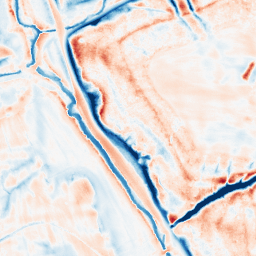
Category: trend_removal
Decomposition family: local_polynomial
Decomposition parameters: window_size: 21
degree: 1
Upsampling method: sinc_blackman
Upsampling parameters: scale: 4
kernel_size: 16
Upsampling scale: 4